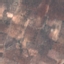
Label: PermanentCrop